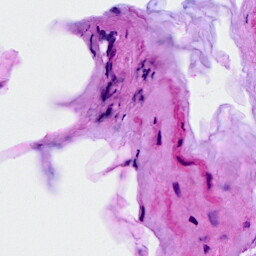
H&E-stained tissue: Breast